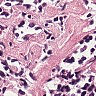
Metastatic tissue present: no